Question: I am new to Vbscript and I am trying to get a pingtest report if ping ip is error!!
Here is the script i am running :i am getting a error in
'''
line 25:For Each ping In objPing
Select Case ping.StatusCode.......
'''
I dont know what to do please help me or is there any alternate solution ??
'''
Option Explicit
Dim objPing,objFile,objFSO,objExcel,objSheet
Dim myOutFile,query,Row,Col,PingMachines(2),i
myOutFile = "c: emp\log"
Col = 1
Row = 1
PingMachines(0)="192.168.1.1"
PingMachines(1)="192.168.1.2"
Set objFSO=CreateObject("Scripting.FileSystemObject")
Set objExcel = CreateObject("Excel.Application")
objExcel.Workbooks.Add
Set objSheet = objExcel.ActiveWorkbook.Worksheets(1)
objExcel.Columns(1).ColumnWidth = 16
objExcel.Columns(2).ColumnWidth = 20
objSheet.Cells(1,Col).Value = "Server" 'Contain IP address
objSheet.Cells(1,Col+1).Value = "Date" ''Date Time
objSheet.Cells(1,Col+2).Value = "Response" 'Response of the ping
Row=Row+1
For i=LBound(PingMachines) To UBound(PingMachines) -1
query="select * from Win32_Pingstatus where address ='127.0.0.1'"
Set objPing = GetObject("winmgmts:{impersonationLevel=impersonate}").ExecQuery(query)
For Each ping In objPing
Select Case ping.StatusCode
Case 0
response="Reply from " & ping.ProtocolAddress
Case 11002
response="Destination Net Unreachable"
Case 11003
response="Destination Net Unreachable"
Case 11010
response="Request Timed Out"
End Select
objSheet.Cells(Row,1).Value=PingMachines(n)
objSheet.Cells(Row,2).Value=Now
objSheet.Cells(Row,3).Value=response
Row=Row+1
Next
Next
objExcel.ActiveWorkbook.SaveAs("c: emp est.xls")
objExcel.ActiveWorkbook.Close
objExcel.Application.Quit
'''

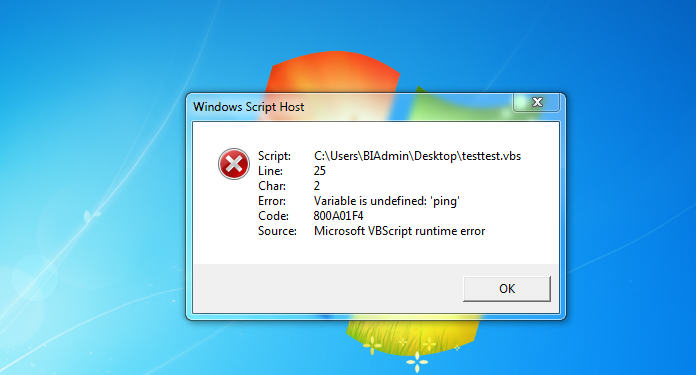
Answer: You have set 'Option Explicit' at the top which means you have to declare all variables before you can use them.
Add a 'Dim ping' before you call the line: 'For Each ping in objPing'